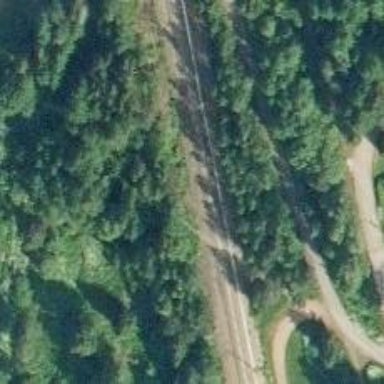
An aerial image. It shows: Railway crossing.